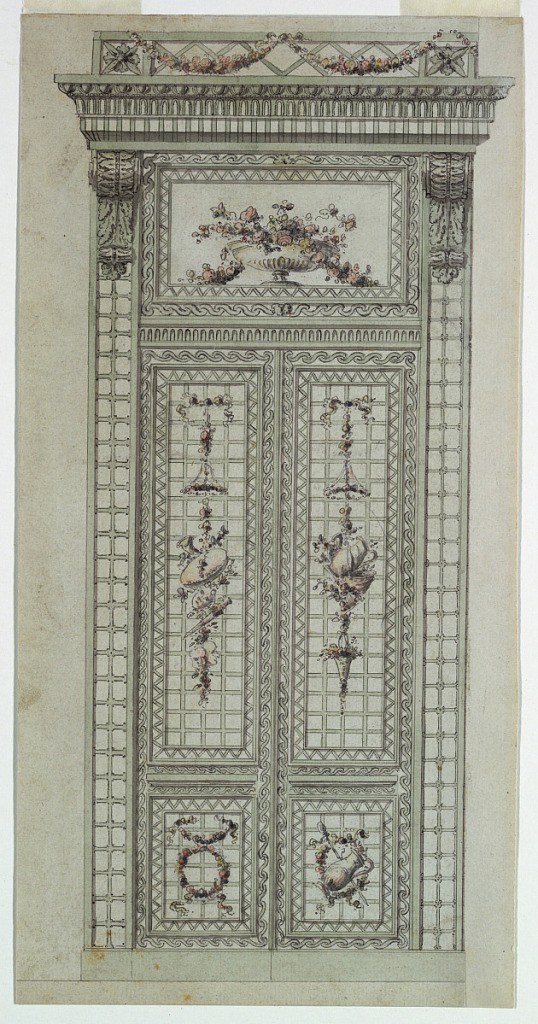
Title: Project for cast metal and colored folding doors
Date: ca. 1785
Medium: Pen and ink, brush and watercolor on paper
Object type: Drawing
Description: The folding door consists of two wings, overdoor, framing pilasters, and an attic. The attic and overdoor have a trellis ground and decorated with festoons. Garlands are depicted on the pilasters.